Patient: sex M, age 51
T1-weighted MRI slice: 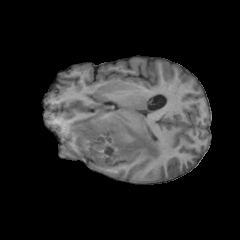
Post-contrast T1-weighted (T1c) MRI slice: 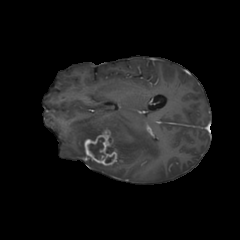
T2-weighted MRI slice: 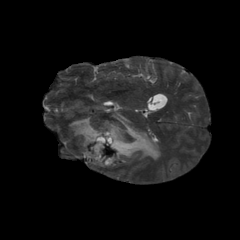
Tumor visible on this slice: yes
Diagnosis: Glioblastoma, IDH-wildtype
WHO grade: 4